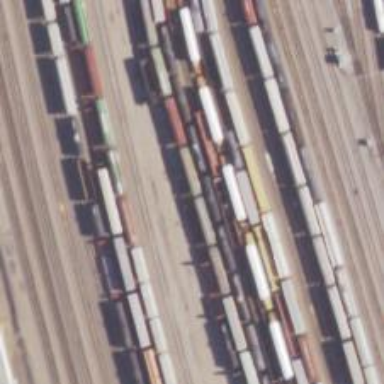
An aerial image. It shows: Railway yard used for servicing trains.